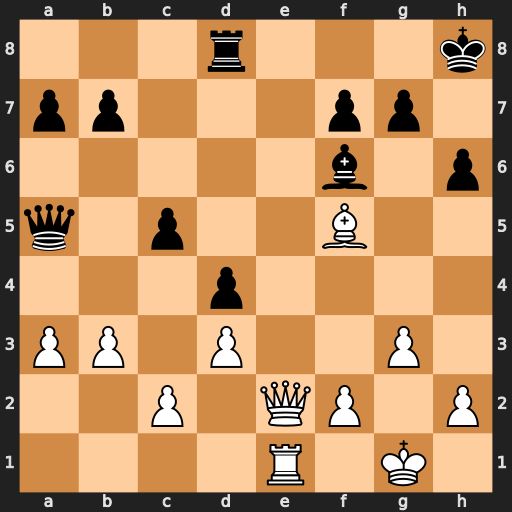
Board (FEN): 3r3k/pp3pp1/5b1p/q1p2B2/3p4/PP1P2P1/2P1QP1P/4R1K1
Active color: w
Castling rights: -
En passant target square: -
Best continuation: Qe8+ Rxe8 Rxe8#